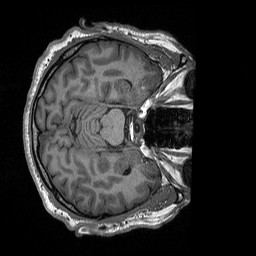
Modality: T1w
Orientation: axial
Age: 67
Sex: male
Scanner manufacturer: siemens
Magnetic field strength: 3 T
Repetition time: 2.4 s
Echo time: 0.00226 s